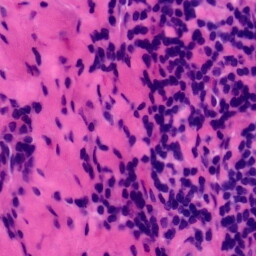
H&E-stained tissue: Tonsil